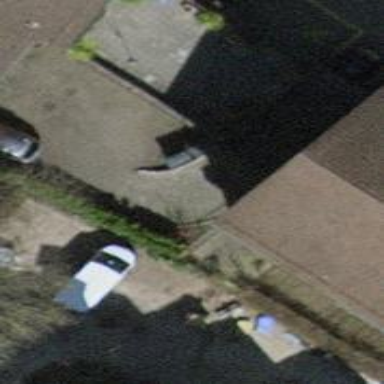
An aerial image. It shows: Driveway tunnel that serves as building passage.